Question: The HTML structure
'''
<div id="small_gal">
<div><img src="images1.jpg" /></div>
<div><img src="images1.jpg" /></div>
<div><img src="images1.jpg" /></div>
<div><img src="images1.jpg" /></div>
<div><img src="images1.jpg" /></div>
<div><img src="images1.jpg" /></div>
<div><img src="images1.jpg" /></div>
<div><img src="images1.jpg" /></div>
</div>
'''
The images are having dropshadows so 'border' is not a solution, as it will be outside the image

The border is having transition and it works smoothly on FF but not in chrome or other browsers
Here is the code which I have used
'''
#small_gal div:hover{cursor: pointer;}
#small_gal div:after {
content: '';
position: absolute;
width: 112px;
height: 81px;
border: 3px solid #e27501;
left: 9px; top: 9px;
z-index: 9;
opacity: 0;
-webkit-transition: opacity 0.5s ease-in-out;
-moz-transition: opacity 0.5s ease-in-out;
-o-transition: opacity 0.5s ease-in-out;
-ms-transition: opacity 0.5s ease-in-out;
transition: opacity 0.5s ease-in-out;
}
#small_gal div:hover:after {
opacity: 1;
}
'''
'''
#small_gal
'''
is only the container
each image is wrapped in a div so we can implement :after
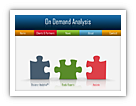
Answer: Firefox 4+ is the only browser that supports the transitioning of pseudo-elements such as ':before' and ':after'.
Source: <URL>